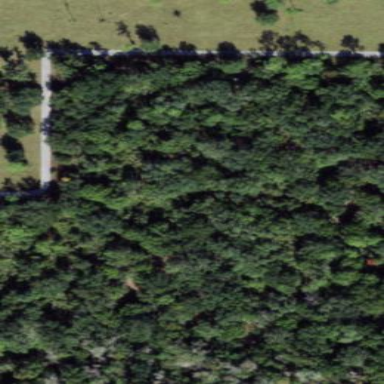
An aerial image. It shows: Mixed leaf woodland.